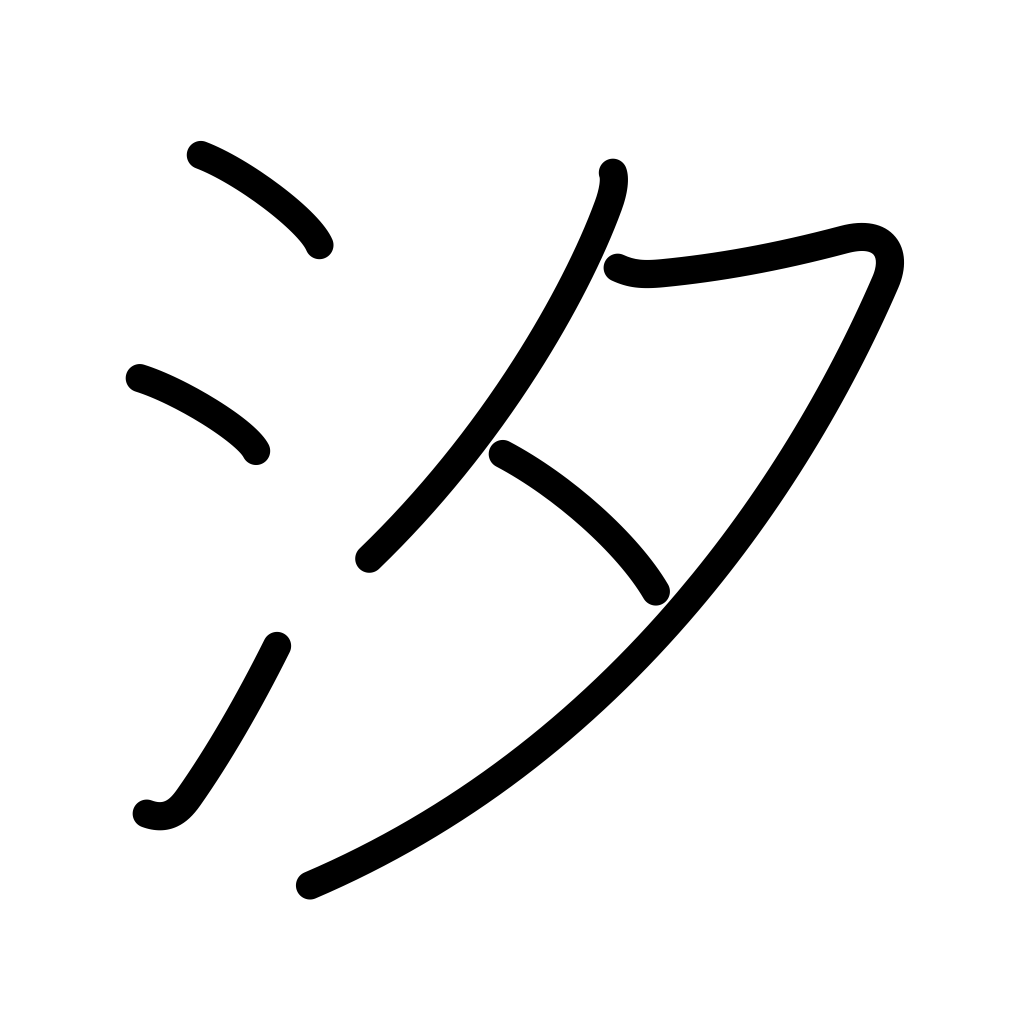
Meaning: eventide, tide, salt water, opportunity